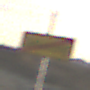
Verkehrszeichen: EndeDerUmleitungsankuendigung
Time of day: SunriseSunset
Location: Outdoor (Nature)
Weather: PartlyCloudy
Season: NotSpecified
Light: Natural